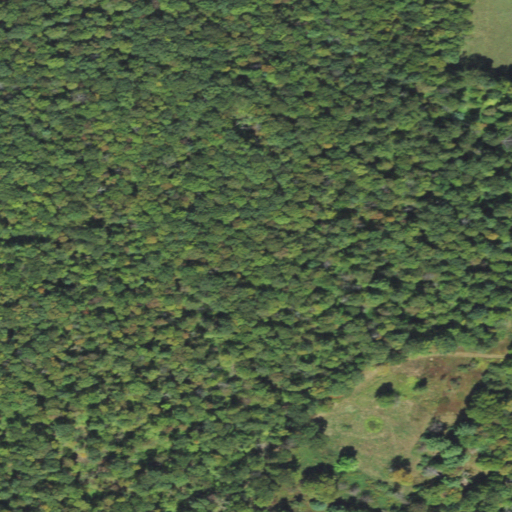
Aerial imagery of mountain in Pennsylvania named Bobst Mountain containing deciduous forest, pasture, and mixed forest